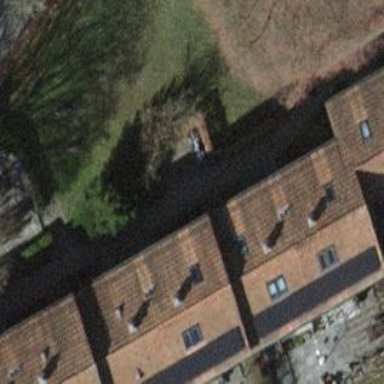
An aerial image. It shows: Beige house with gabled roof made of roof tiles in orangered color. The roof is oriented across the building.